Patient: sex M, age 69
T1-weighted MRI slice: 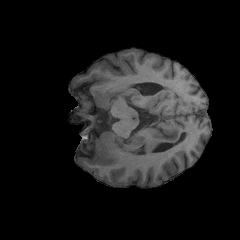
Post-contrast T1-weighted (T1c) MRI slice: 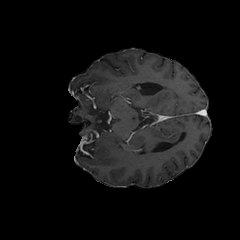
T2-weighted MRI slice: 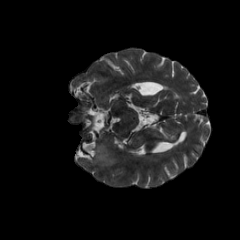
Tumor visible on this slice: yes
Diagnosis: Glioblastoma, IDH-wildtype
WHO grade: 4